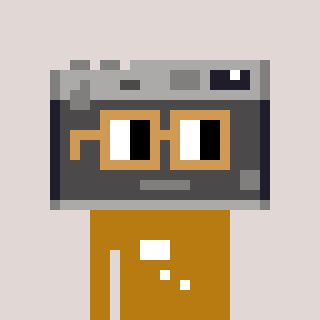
a pixel art character with square brown glasses, a camera-shaped head and a gold-colored body on a warm background